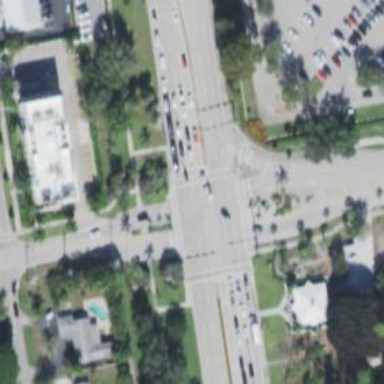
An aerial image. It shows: Footway located on traffic island.